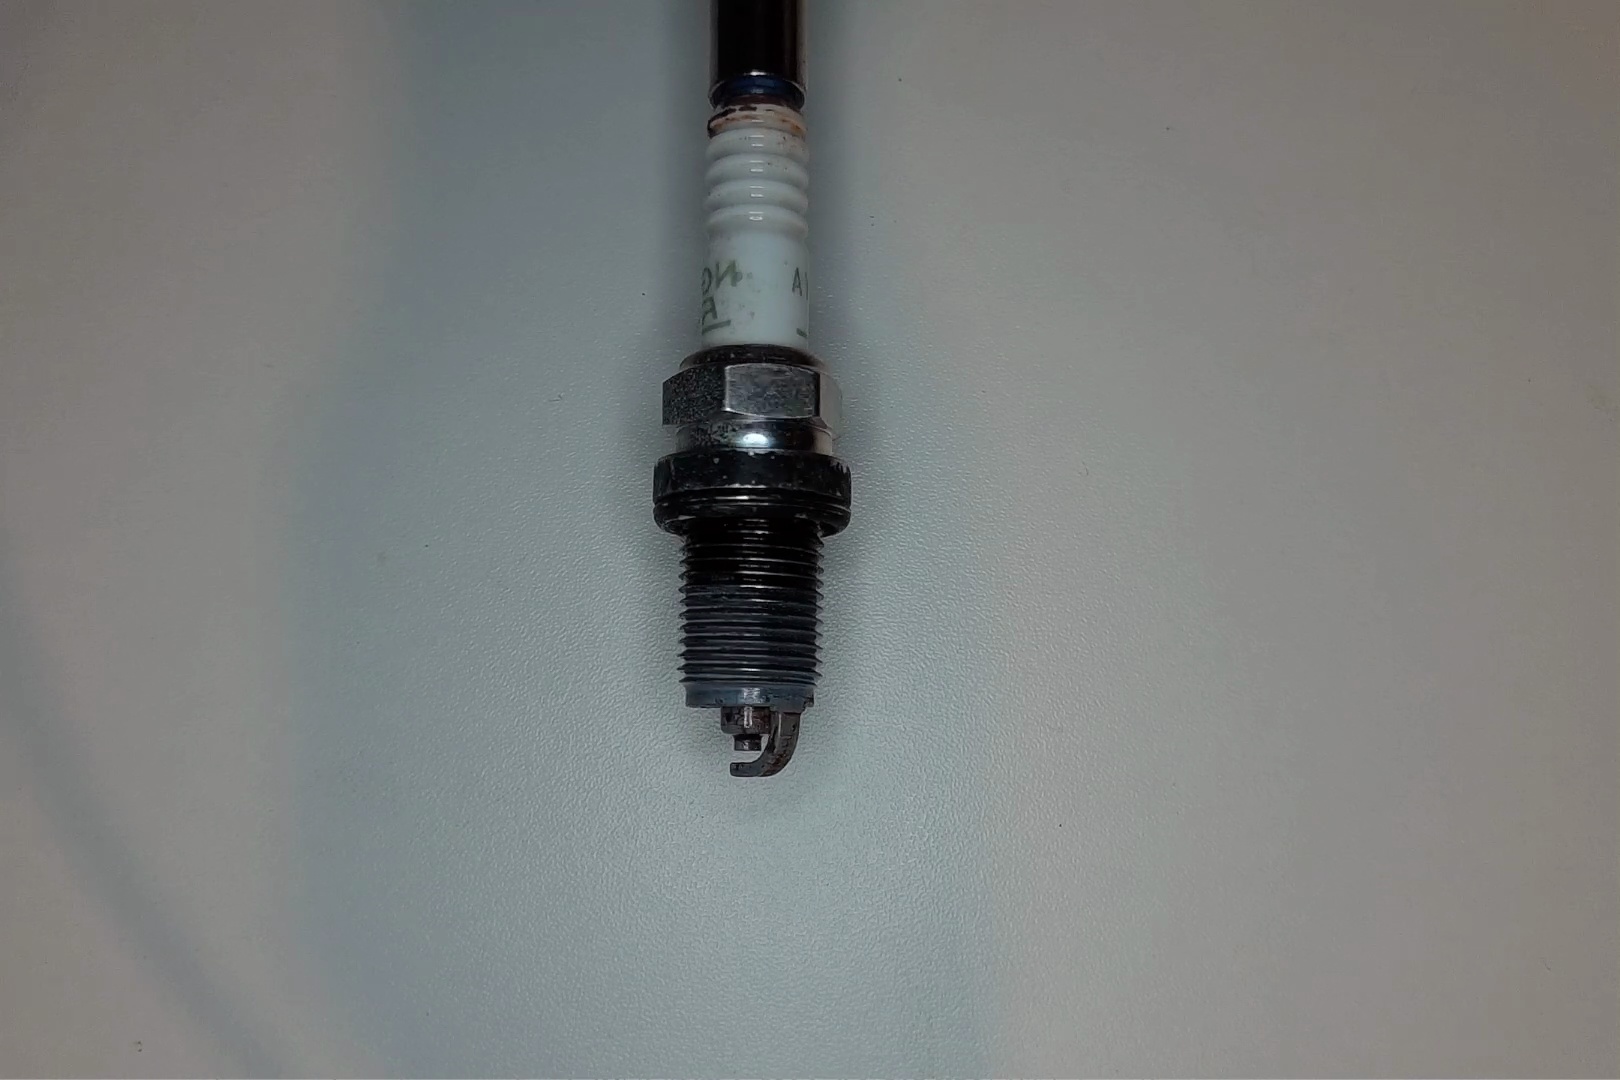
Label: anomaly